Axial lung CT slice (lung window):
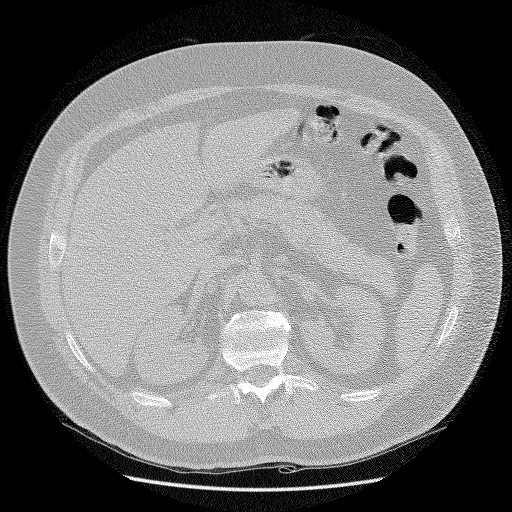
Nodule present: no